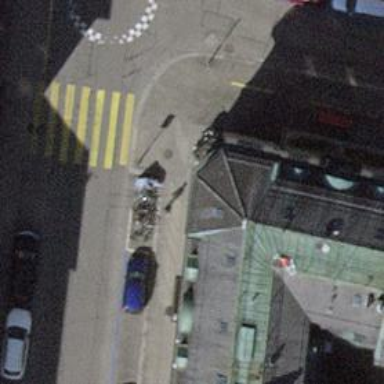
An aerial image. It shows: Bicycle parking facility.